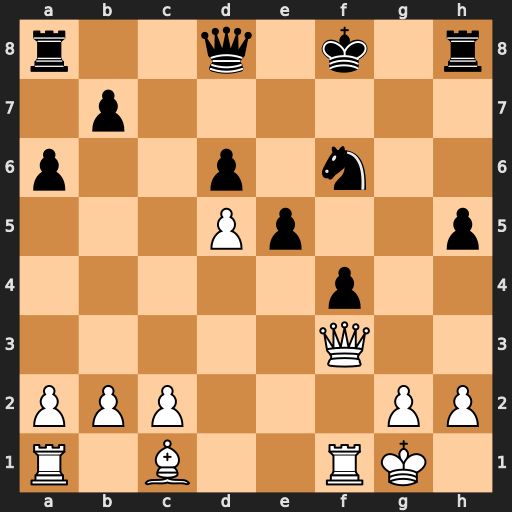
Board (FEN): r2q1k1r/1p6/p2p1n2/3Pp2p/5p2/5Q2/PPP3PP/R1B2RK1
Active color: w
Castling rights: -
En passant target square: -
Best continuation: Bxf4 exf4 Qxf4 Kg7 Qg5+